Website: bh-photo
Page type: payment
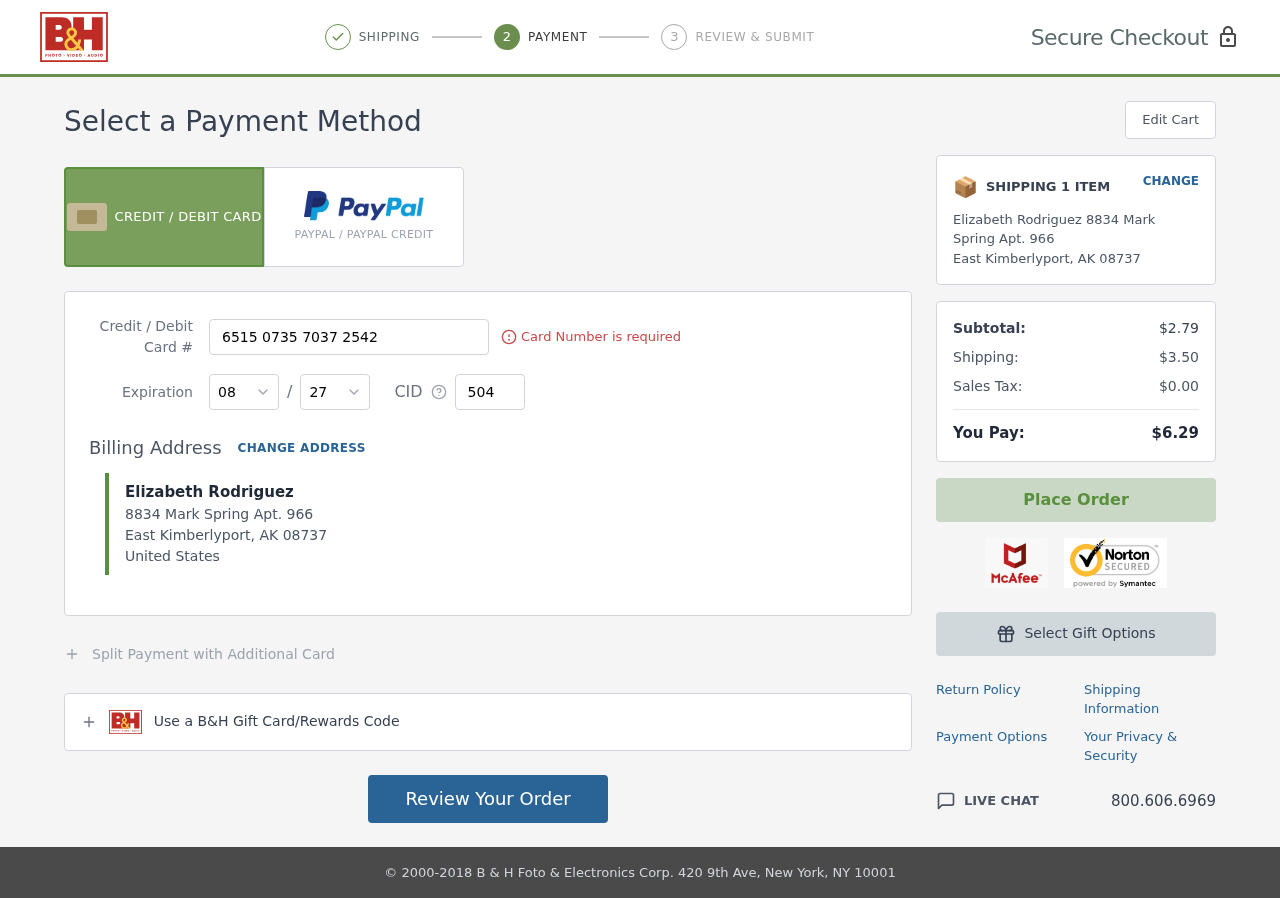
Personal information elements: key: PII_CARD_CVV
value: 504
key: PII_CARD_EXPIRY_MONTH
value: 08
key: PII_CARD_EXPIRY_YEAR
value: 27
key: PII_CARD_NUMBER
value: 6515 0735 7037 2542
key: PII_CITY
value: East Kimberlyport
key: PII_COUNTRY
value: United States
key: PII_FULLNAME
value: Elizabeth Rodriguez
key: PII_POSTCODE
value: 08737
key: PII_STATE_ABBR
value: AK
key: PII_STREET
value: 8834 Mark Spring Apt. 966
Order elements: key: ORDER_NUM_ITEMS
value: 1
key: ORDER_SUBTOTAL
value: $2.79
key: ORDER_SHIPPING_COST
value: $3.50
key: ORDER_TAX
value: $0.00
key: ORDER_TOTAL
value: $6.29